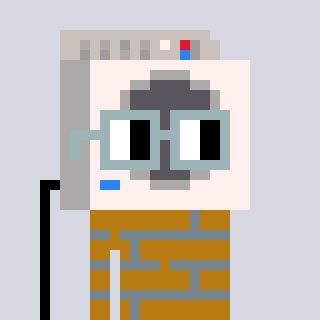
a pixel art character with square dark gray glasses, a washing machine-shaped head and a gold-colored body on a cool background